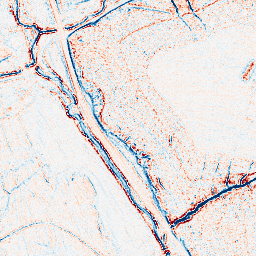
Category: edge_preserving
Decomposition family: anisotropic_diffusion
Decomposition parameters: iterations: 10
kappa: 30
gamma: 0.05
Upsampling method: cubic_mitchell
Upsampling parameters: scale: 4
Upsampling scale: 4